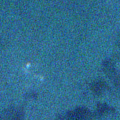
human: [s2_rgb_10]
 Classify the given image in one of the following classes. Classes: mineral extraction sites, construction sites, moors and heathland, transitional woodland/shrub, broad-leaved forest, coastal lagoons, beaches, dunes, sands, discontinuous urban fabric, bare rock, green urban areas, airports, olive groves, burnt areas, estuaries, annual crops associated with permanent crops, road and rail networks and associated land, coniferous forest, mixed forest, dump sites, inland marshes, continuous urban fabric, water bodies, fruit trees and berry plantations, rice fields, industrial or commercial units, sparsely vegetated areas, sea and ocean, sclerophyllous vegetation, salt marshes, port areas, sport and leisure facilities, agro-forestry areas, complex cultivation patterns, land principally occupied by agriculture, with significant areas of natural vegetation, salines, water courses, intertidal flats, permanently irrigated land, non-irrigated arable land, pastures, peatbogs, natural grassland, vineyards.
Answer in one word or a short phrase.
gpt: sea and ocean